Interaction volume radius: 10 \u00c5
Interaction volume height: 10 \u00c5
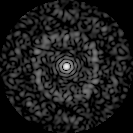
Disorder parameter: 0.8367